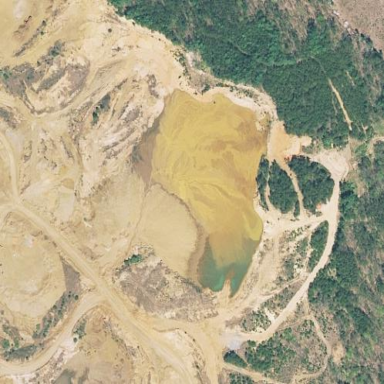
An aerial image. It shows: Reservoir of water categorized as tailings pond.